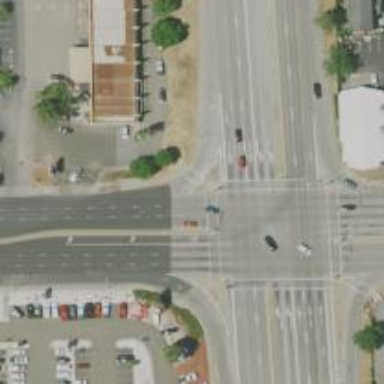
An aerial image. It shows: Crossing on the road.